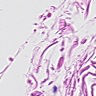
Metastatic tissue present: no